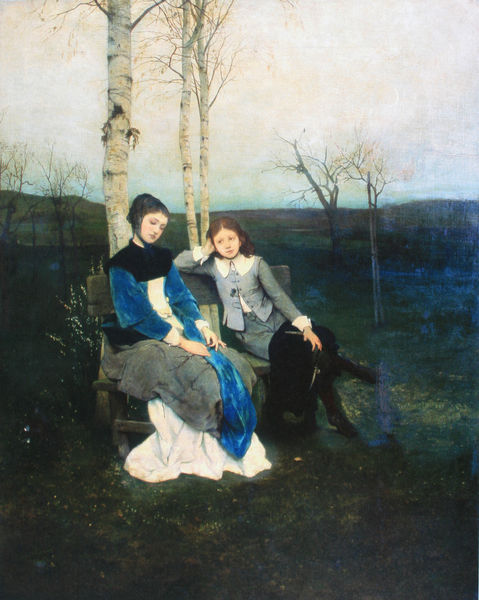
Titel: Adagio
Künstler: Gabriel von Max
Standort: Wien
Institution: Belvedere
Schlagwörter: baum, blau, dunkel, gemälde, himmel, schatten, umhang, weiß, wolken, baumstämme, bäume, frauen, grün, landschaft, menschen, mädchen, sitzen, äste, abend, braun, frau, frisur, grau, hut, kleid, licht, schwarz, blüten, gras, gürtel, park, rasen, schal, wiese, gespräch, haube, rock, anzug, jacke, jung, kappe, augen, gesicht, inkarnat, kragen, samt, schale, trauer, hände, portrait, porträt, öl, birke, birken, dämmerung, feld, ferne, horizont, hügel, stamm, weite, zweige, busch, flach, land, gewand, kostüm, mantel, realismus, sitzend, decke, kind, mutter, pflanzen, mittelscheitel, traurig, genre, garten, kopfbedeckung, lächeln, schürze, taille, zwei, hosen, russland, berge, kahl, herbst, winter, idylle, bank, figuren, stille, romantik, stämme, blue, white, women, bench, black, figures, girls, green, jugendstil, painting, seat, sitting, woman, zwei frauen, melancholie, junge, nachdenklich, schoß, knie, nachdenken, weste, stola, abendrot, blumenwiese, frühling, geschwister, knabe, lichtung, jugenstil, bläulich, sumpf, dekce, moor, tree, rinde, innig, field, hills, landscape, nature, trees, holzbank, boy, child, frühjahr, schneeluft, grass, plants, sitzbank, impressionism, cap, children, outside, russisch, english, baume, birch, beautiful, fair, resting, repin, outdoor, clothing, käppchen, zudecke, birlen, resignierend, catholic, thoughtful, serene, scenery, outoors, rublev, two women, zusammemsein, whote, tranquil, schwerstern, birch trees, boay